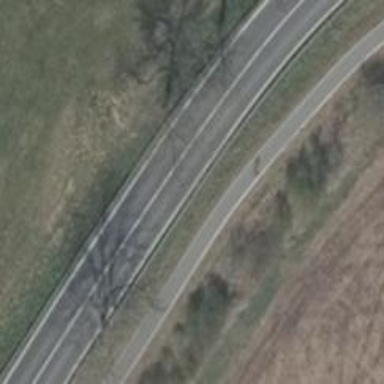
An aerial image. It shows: Primary road with asphalt surface.